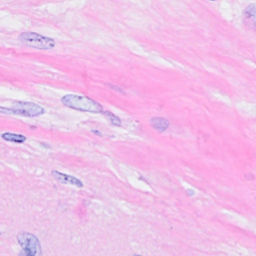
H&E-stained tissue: Breast